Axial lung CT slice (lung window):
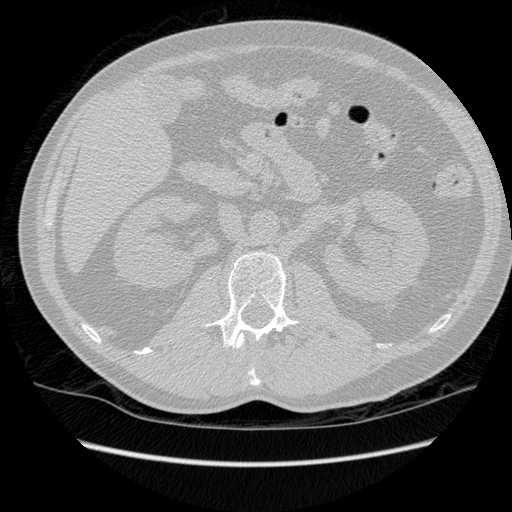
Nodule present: no